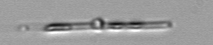
Label: Leptocylindrus